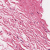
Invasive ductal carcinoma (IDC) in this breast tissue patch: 0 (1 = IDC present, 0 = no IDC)